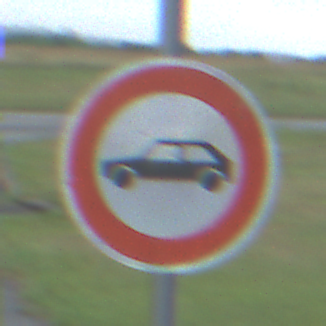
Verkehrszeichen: VerbotPersonenkraftwagen
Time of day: Midday
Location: Outdoor (Suburban)
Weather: Overcast
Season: NotSpecified
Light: Natural